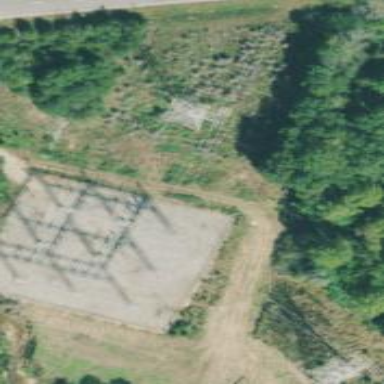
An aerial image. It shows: Substation for switching power equipment surrounded by fence.